九年级 · 画法几何学
(本题6分)(2021$cdot$浙江绍兴$cdot$九年级期中)如图,在$6times6$的正方形网格中,点$A,B$,$C$均在格点上，请按要求完成下列作图:(1)仅用无刻度直尺:(2)保留作图痕迹.图1图2(1)在图1中请用一把无刻度的尺子,画出线段$MN$三等分点$P,Q$.(2)在图2中以$AB$为直径的半圆上找一点$P$,画出$anglePBA$,使得$anglePBA=22.5^{circ}$.
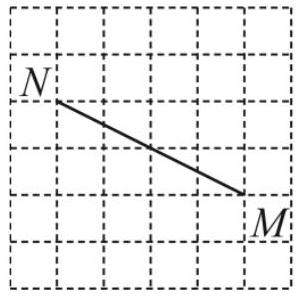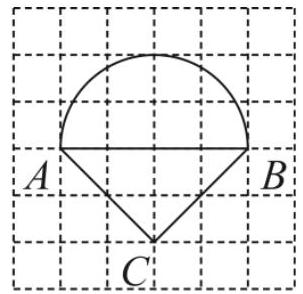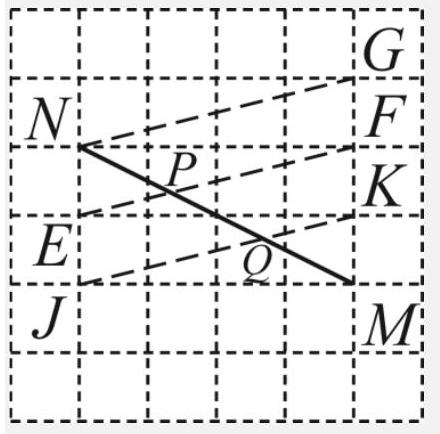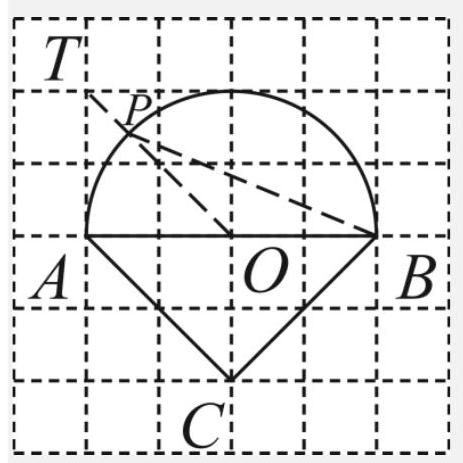
答案: (1)见解析(2)见解析
解析: 【分析】(1)取格点$E、F、J、K、G$,连接$EF、JK、NG$交$MN$于点$P、Q$,即可得出答案;(2)连接$OT$,交$odotO$于一点$P$,连接$PB$,即可得出答案.(1)解：取格点$E、F、J、K、G$,连接$EF、JK、NG$交$MN$于点$P、Q$,如图所示:根据格点特点可知,$NG//EF//JK$,$thereforeMQ:PQ:PN=MK:KF:FG$,$becauseMK=KF=FG$$thereforeMQ:PQ:PN=1:1:1$,即点$P$,点$Q$即为所求作的点.(2)解:连接$OT$,交$odotO$于一点$P$,连接$PB$,点$P$即为所求,如图所示:$becauseAO=AT,angleTAO=90^{circ}$,$thereforeangleAOT=angleATO=frac{1}{2}times90^{circ}=45^{circ}$,$thereforeangleABP=frac{1}{2}angleAOT=22.5^{circ}$.【点睛】本题考查作图一应用与设计作图,圆周角定理,平行分线段成比例定理等知识,解题的关键是掌握平行线分线段成比例定理,属于中考常考题型.